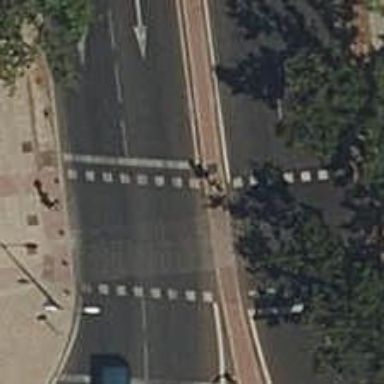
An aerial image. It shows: Kerb barrier.